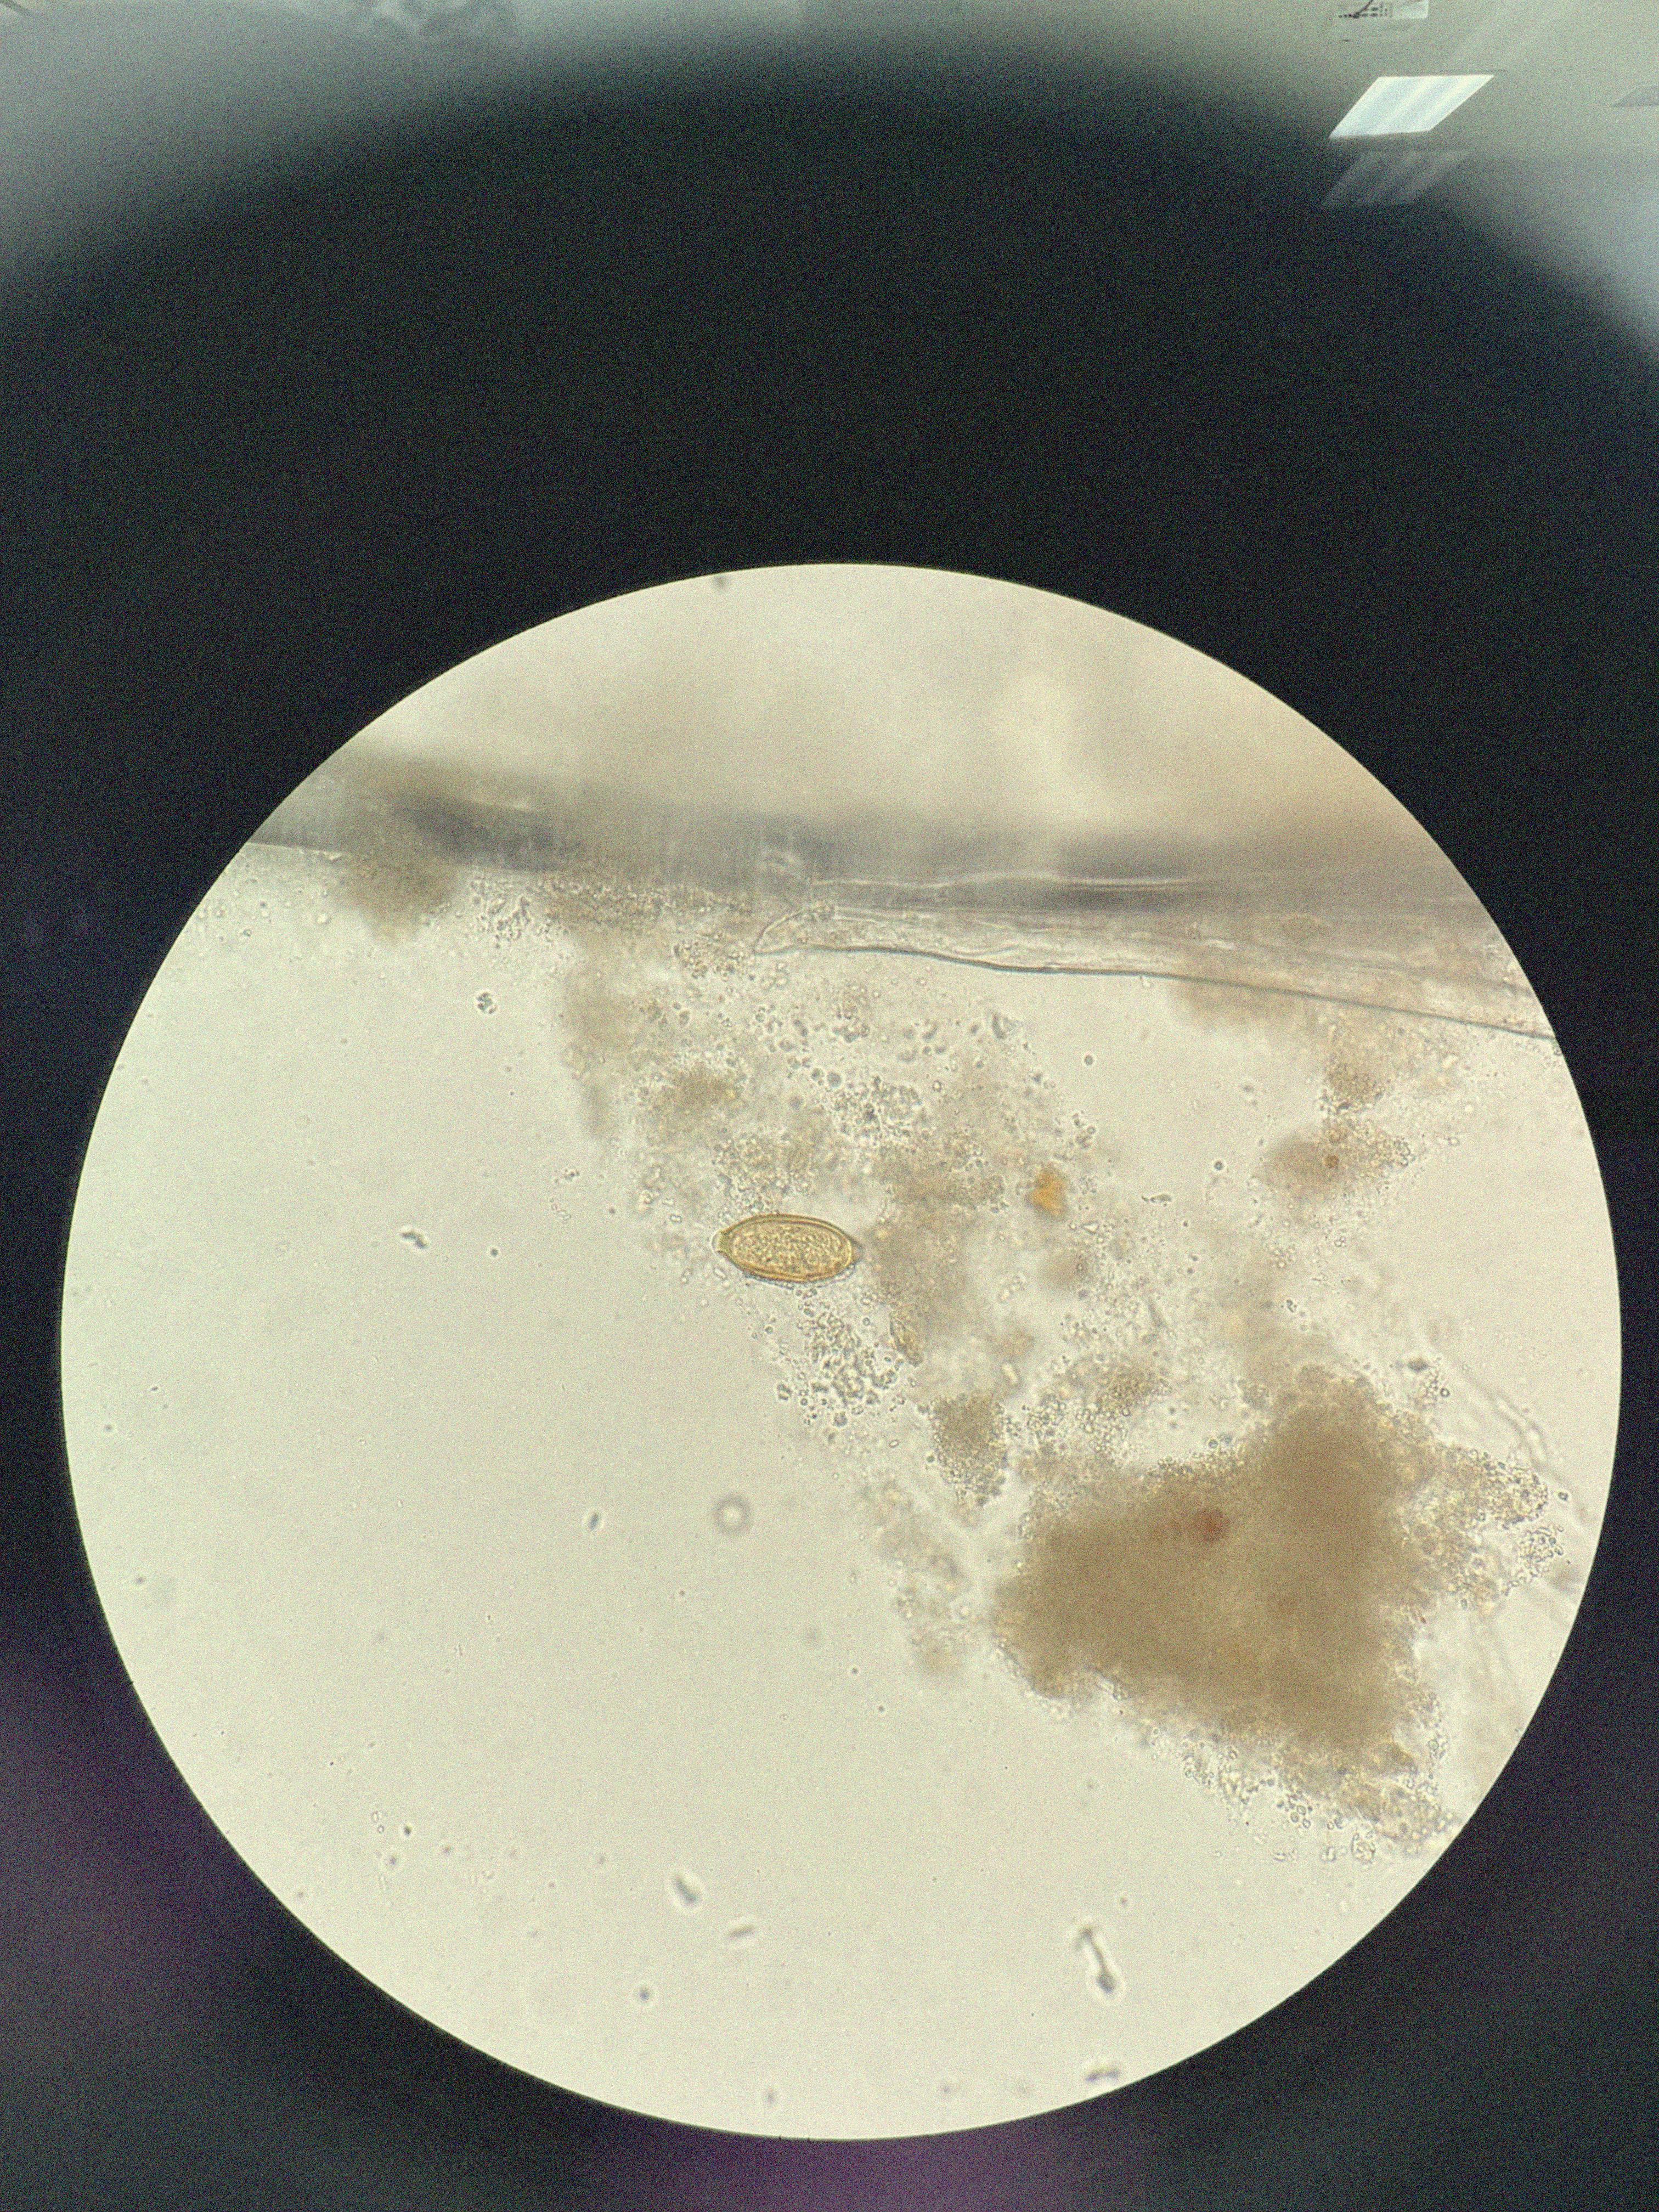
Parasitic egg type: Trichuris trichiura